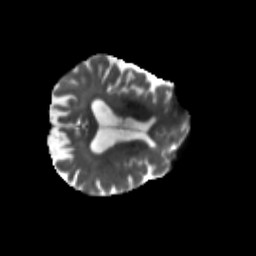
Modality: T2w
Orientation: axial
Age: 75
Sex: male
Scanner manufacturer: siemens
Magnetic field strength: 3 T
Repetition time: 4.71 s
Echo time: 0.0906 s